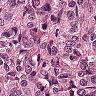
Metastatic tissue present: yes